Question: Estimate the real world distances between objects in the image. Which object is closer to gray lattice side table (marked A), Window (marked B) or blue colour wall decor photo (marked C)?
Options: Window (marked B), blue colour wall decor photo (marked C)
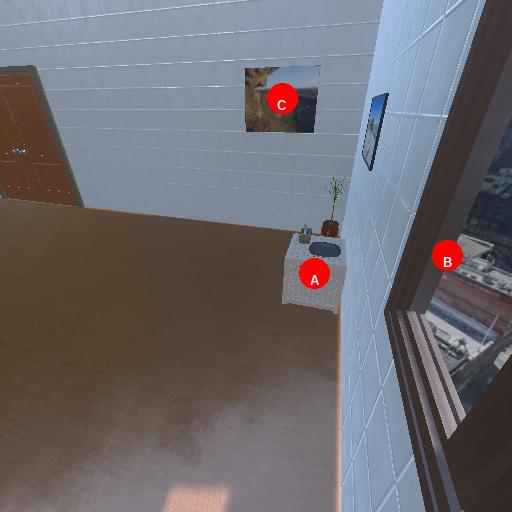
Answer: Window (marked B)